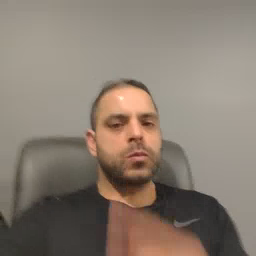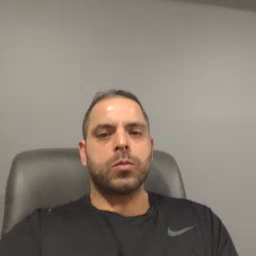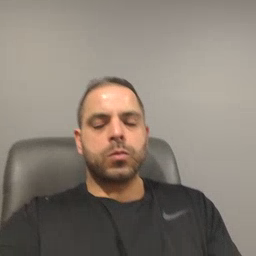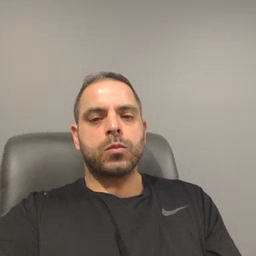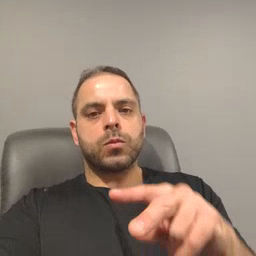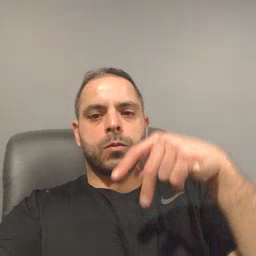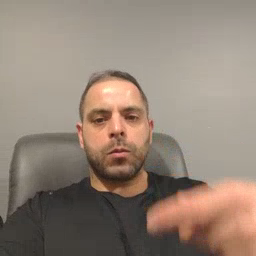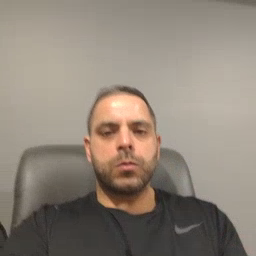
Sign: fall